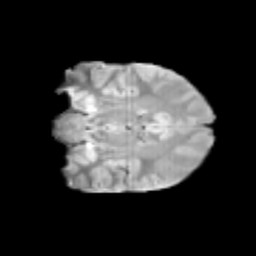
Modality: T2w
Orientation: coronal
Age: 11
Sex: male
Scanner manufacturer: siemens
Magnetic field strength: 3 T
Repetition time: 3.8 s
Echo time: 0.07 s